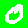
Digit: 0